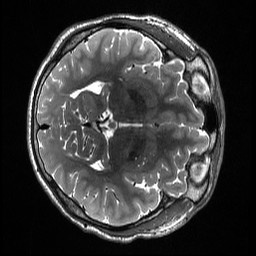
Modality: T2w
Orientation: axial
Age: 20
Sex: male